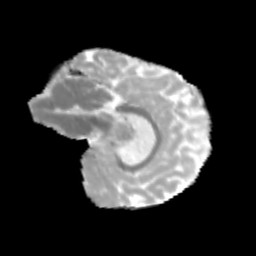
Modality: MD
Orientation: sagittal
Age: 11
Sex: female
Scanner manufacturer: siemens
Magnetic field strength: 3 T
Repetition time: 3.8 s
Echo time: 0.07 s